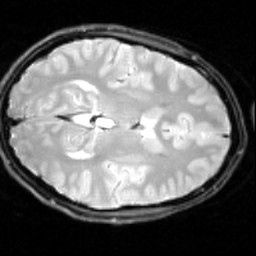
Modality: inplaneT2
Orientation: axial
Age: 18
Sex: male